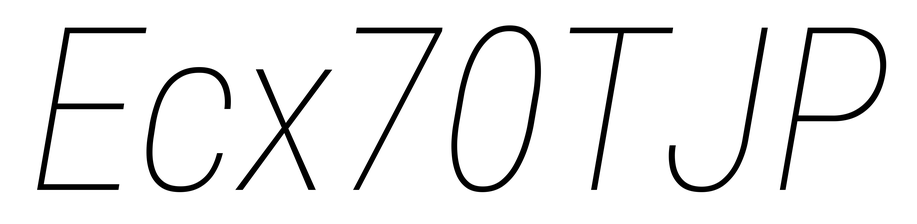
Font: Roboto-Italic_Condensed_Thin_Italic